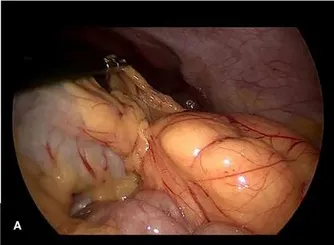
(A), Laparoscopic examination of the left mid-upper abdominal tumor, which was yellow, solid, isolated, derived from the greater omentum, without torsion.
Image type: endoscopy (gi_endoscopy)